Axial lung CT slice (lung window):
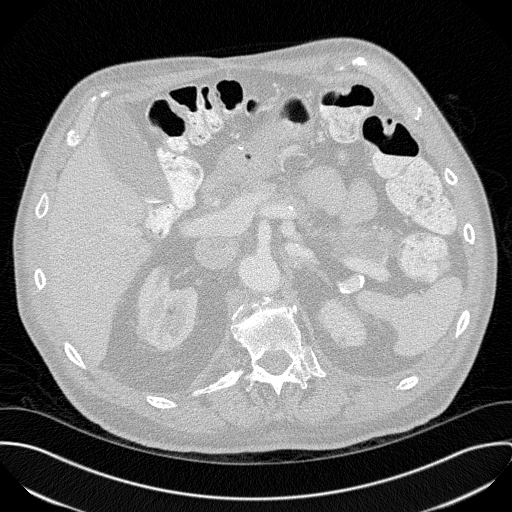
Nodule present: no